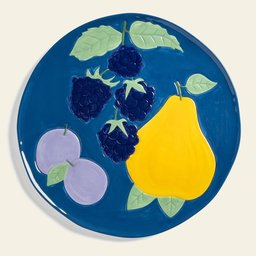
Label: decoration